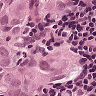
Metastatic tissue present: yes